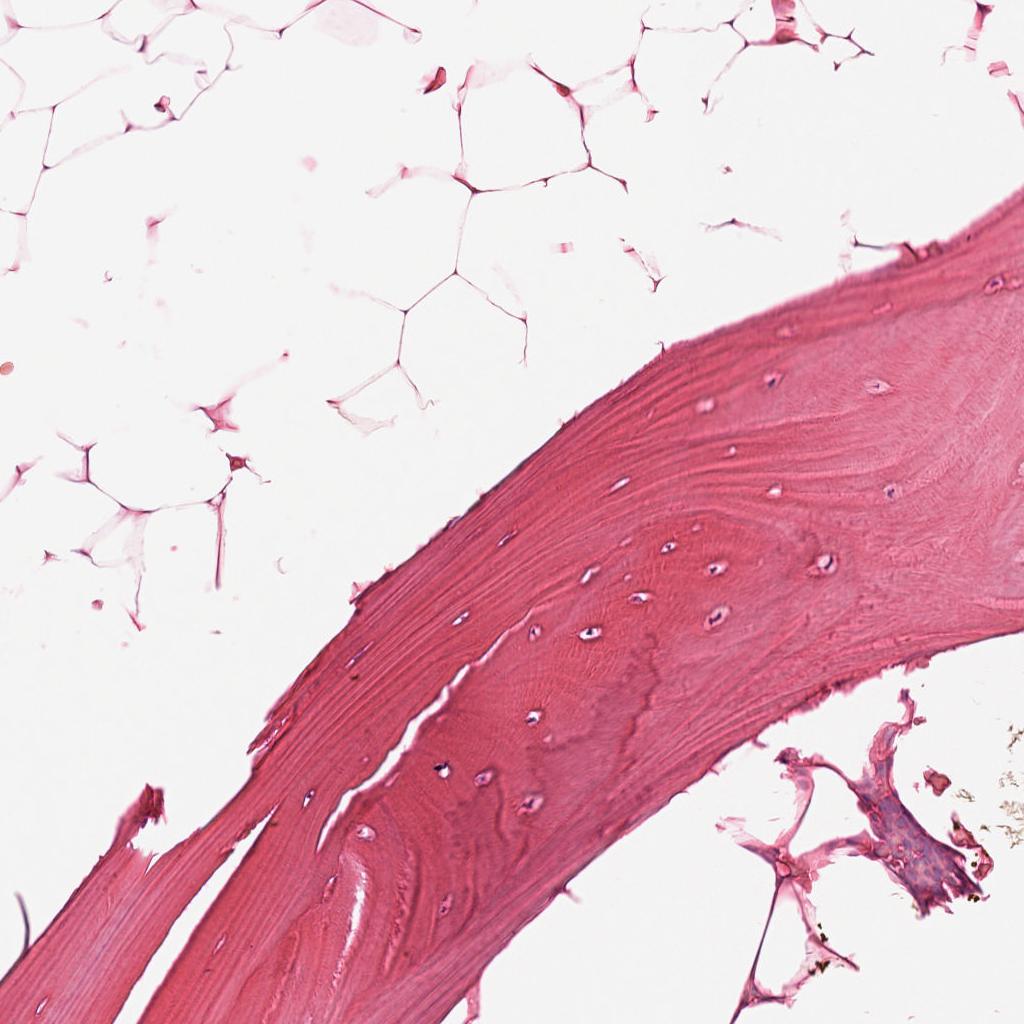
Label: Non-Tumor